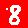
Digit: 8